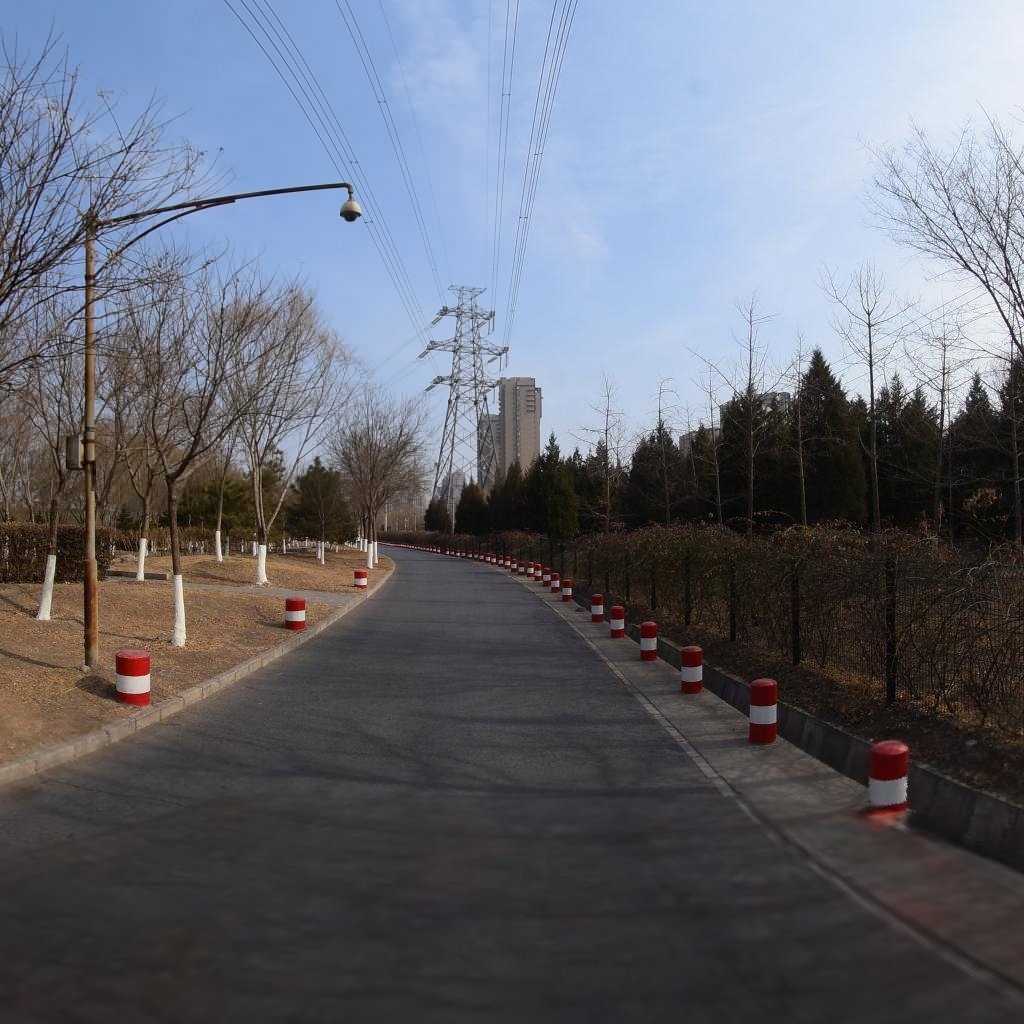
Region: Chaoyang
Road damage annotations: transverse crack